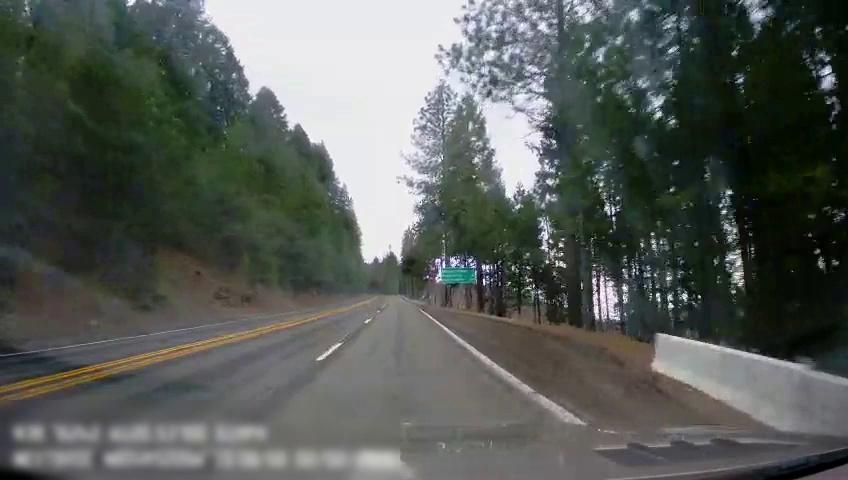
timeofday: Day
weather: Cloudy
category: Drivable Space
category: Lanes | Opposite Lane
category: Lanes | Opposite Lane
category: Lanes | Alternate Lane
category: Lanes | Current Lane
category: Lanes | Current Lane
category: Traffic | Signs